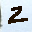
Label: 2